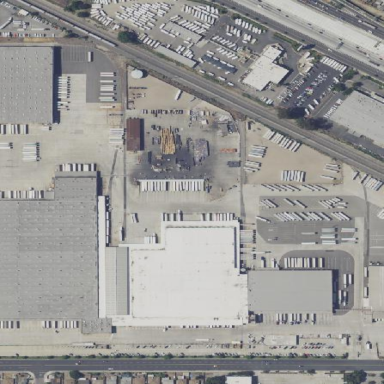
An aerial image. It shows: Industrial area.